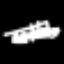
Label: octagon